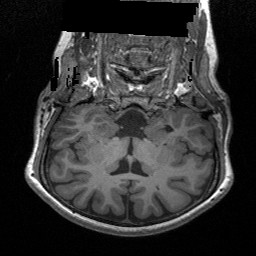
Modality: T1w
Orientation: sagittal